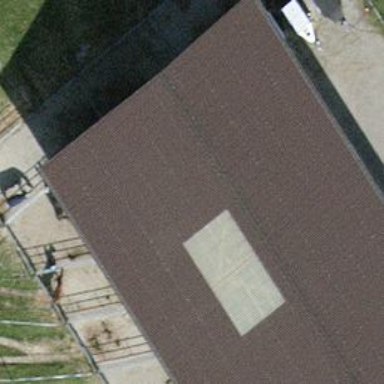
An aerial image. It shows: Stable building.